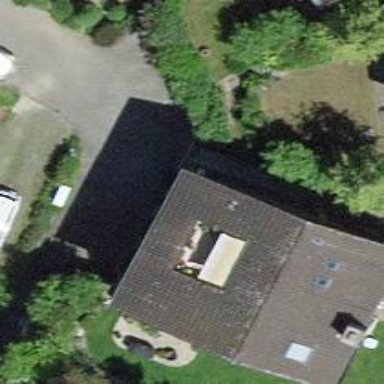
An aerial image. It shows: Building.